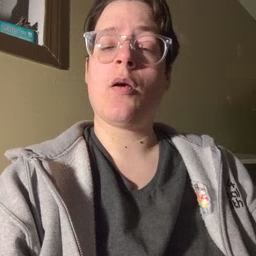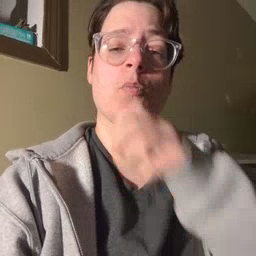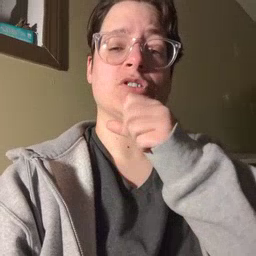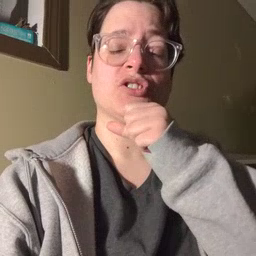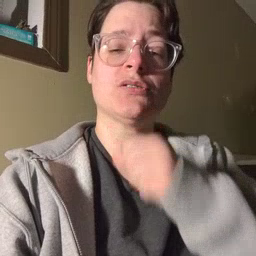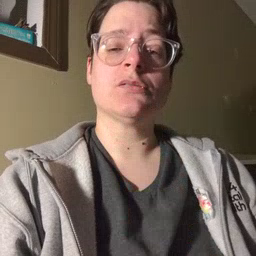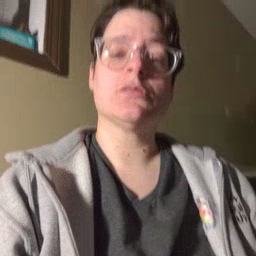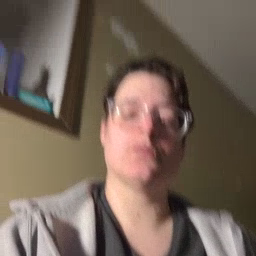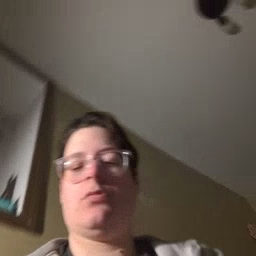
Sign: orange